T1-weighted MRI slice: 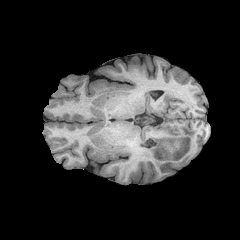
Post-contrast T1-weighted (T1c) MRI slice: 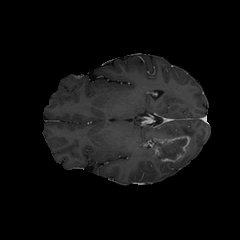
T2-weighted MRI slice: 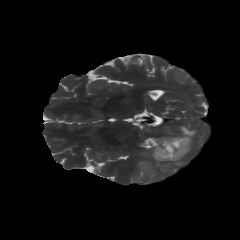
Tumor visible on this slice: yes